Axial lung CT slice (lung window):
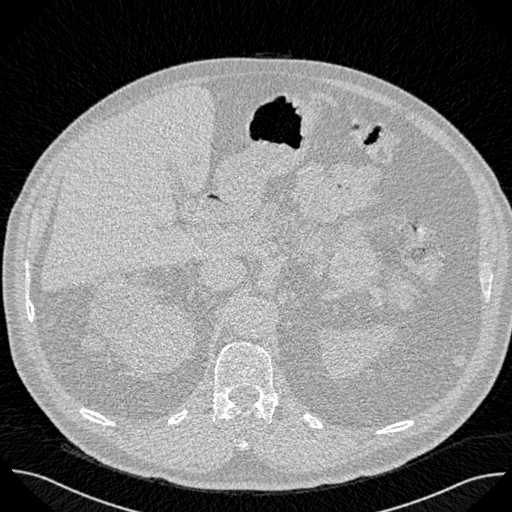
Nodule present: no